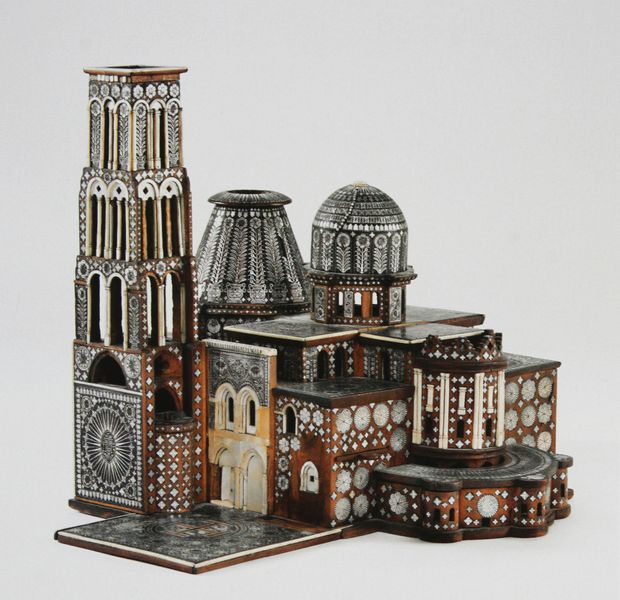
Titel: Modell der Grabeskirche
Standort: Augsburg
Institution: Städtische Kunstsammlungen
Schlagwörter: weiß, gelb, kirchturm, ocker, braun, bunt, fenster, hell, holz, pfeiler, schwarz, säule, säulen, tür, gebäude, haus, schloss, beige, muster, ornament, architektur, silber, stein, kirche, figur, kreis, rund, turm, keramik, ton, modell, bogen, türen, dächer, grafik, hof, platz, material, kuppel, dekoration, dekor, ornamente, verzierung, platte, model, tor, bemalt, anbau, foto, fotografie, photographie, bögen, eingang, dose, kuppeln, moschee, orient, türme, strahlen, perlmutt, fliesen, gebogen, kreise, mosaik, entwurf, kranz, einlegearbeit, einlegearbeiten, intarsie, intarsien, photo, verziert, portal, farbfoto, rosette, apsis, bran, chor, geschosse, tempel, schatulle, tur, ornamentik, verzeirung, jerusalem, miniatur, blech, email, islam, sakral, konisch, spielzeug, basilika, rotunde, bogenfenster, konchen, kiche, plattform, dosen, inkrustation, byzantinisch, grabeskirche, kirchenmodell, schenkung, rosenholz, intarsienarbeit, architekturmodell, aosiden, kleinarchitektur, präziose, stiftung, sakrales gebäude, medell, modll, skizze], musulmanisch, eintrit, einlegen, sakrale architektur